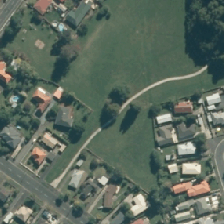
Land cover: urban_parkland